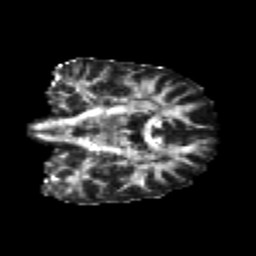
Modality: FA
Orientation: coronal
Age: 26
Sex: male
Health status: healthy
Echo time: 0.074 s